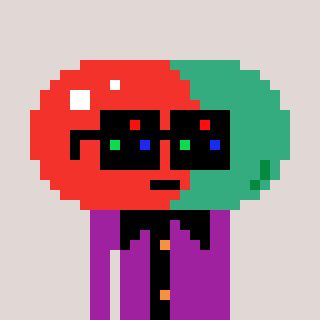
a pixel art character with square black sunglasses, a pill-shaped head and a magenta-colored body on a warm background